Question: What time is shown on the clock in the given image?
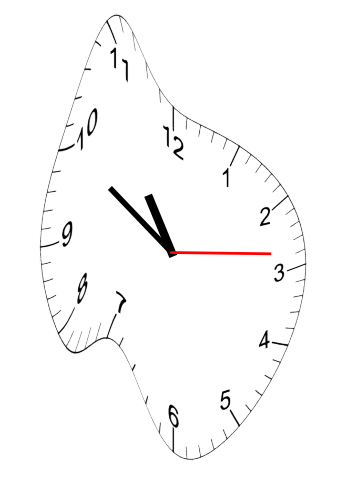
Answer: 10:50:14